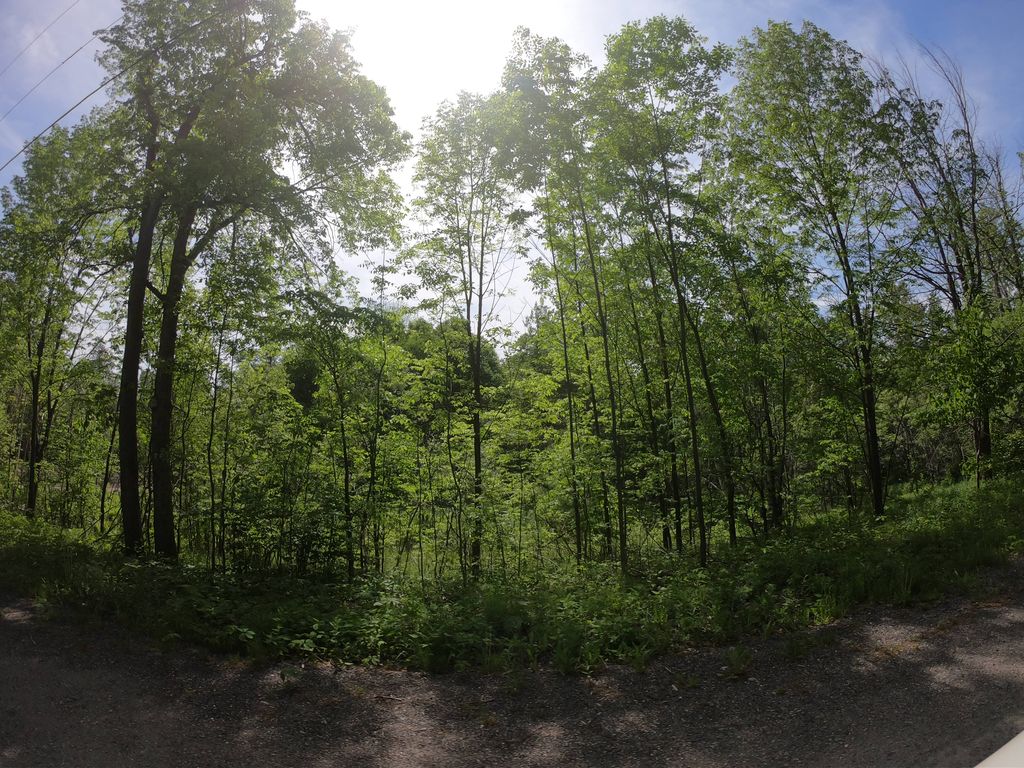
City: ottawa-gatineau